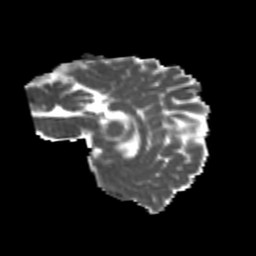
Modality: MD
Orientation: sagittal
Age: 23
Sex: female
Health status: healthy
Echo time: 0.074 s